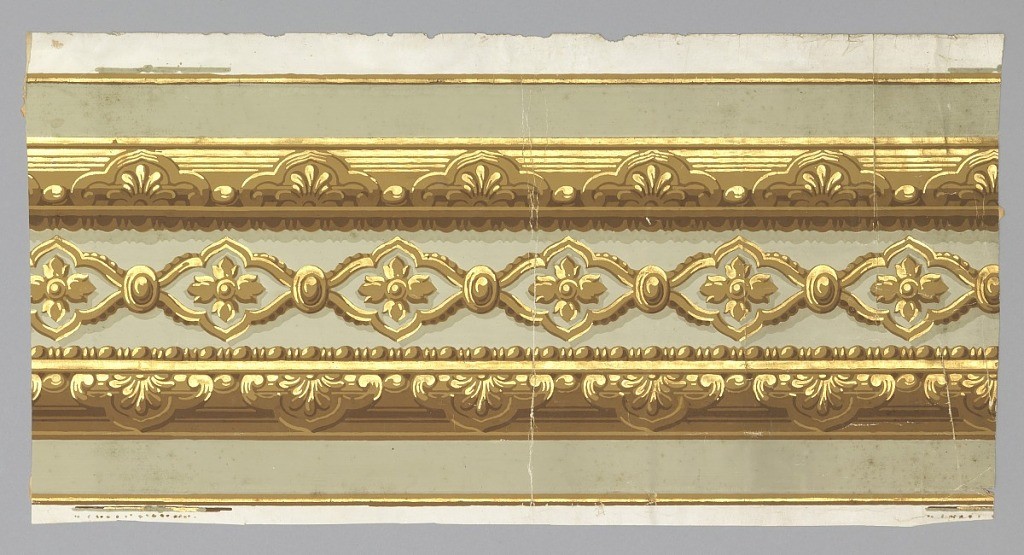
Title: Border
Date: ca. 1860
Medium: Block-printed
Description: Central band of linked quatrafoils with inset floral boss. Band of architectural molding with bead and reel above and below. Printed in brown, tan, metallic gold and gray on white ground.